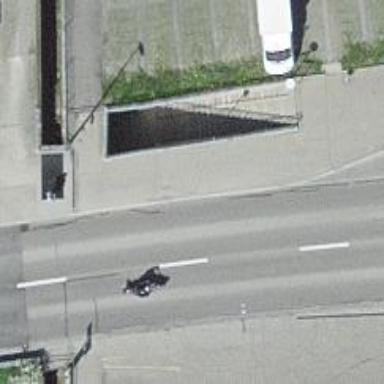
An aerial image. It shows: Set of steps on the road.